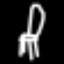
Label: chair